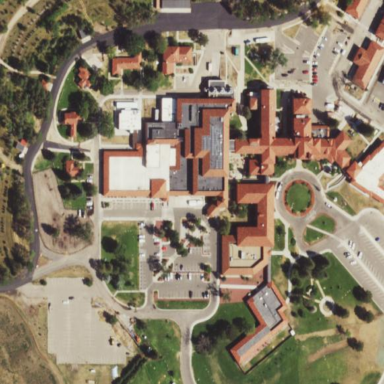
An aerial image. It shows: Hospital providing healthcare services.